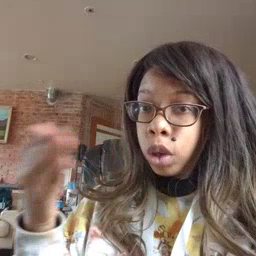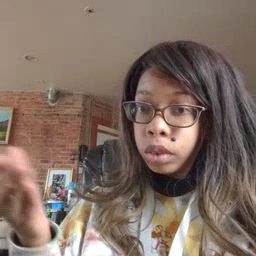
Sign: open